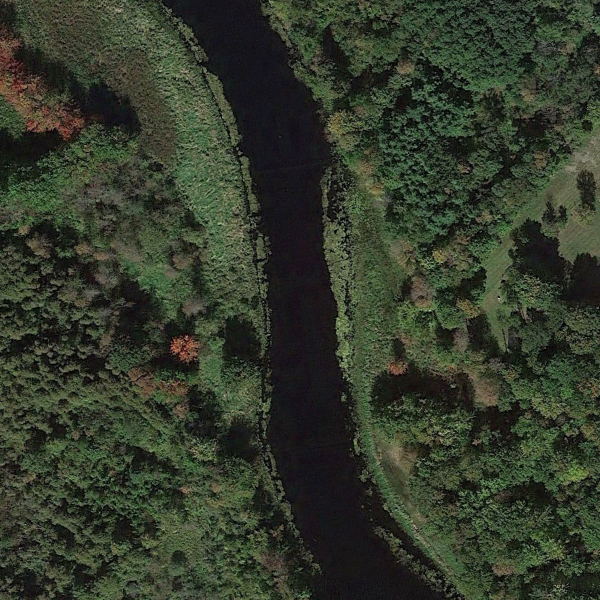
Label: River